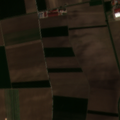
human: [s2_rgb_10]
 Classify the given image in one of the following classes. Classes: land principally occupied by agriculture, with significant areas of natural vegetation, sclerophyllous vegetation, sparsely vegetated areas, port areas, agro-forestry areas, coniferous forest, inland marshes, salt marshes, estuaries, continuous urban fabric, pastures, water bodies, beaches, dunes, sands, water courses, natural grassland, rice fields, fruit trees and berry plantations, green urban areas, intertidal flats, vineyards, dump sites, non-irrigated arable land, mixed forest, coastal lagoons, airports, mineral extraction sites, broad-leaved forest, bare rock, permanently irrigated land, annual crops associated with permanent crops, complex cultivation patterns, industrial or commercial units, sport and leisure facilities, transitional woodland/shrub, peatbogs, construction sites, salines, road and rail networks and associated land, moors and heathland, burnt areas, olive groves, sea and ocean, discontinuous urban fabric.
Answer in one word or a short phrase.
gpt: non-irrigated arable land, complex cultivation patterns